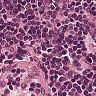
Metastatic tissue present: no